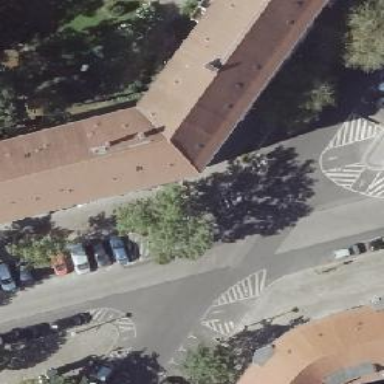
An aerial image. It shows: Sidewalk along the footway.